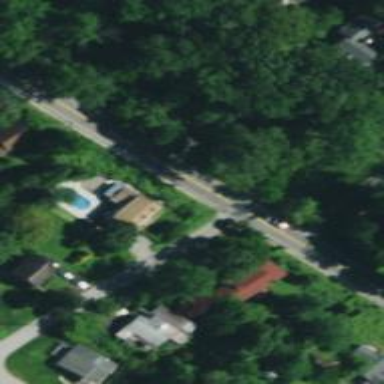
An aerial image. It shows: Neighborhood.